Aerial crown-view tile of a tropical tree (Barro Colorado Island, Panama), acquired 20240611:
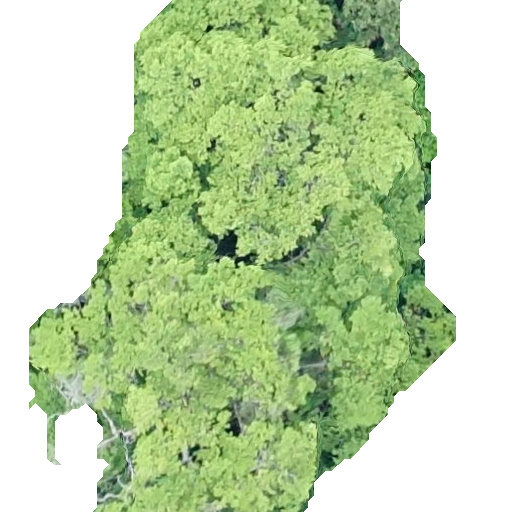
Species: Terminalia amazonia
GBIF accepted scientific name: Terminalia amazonica
Crown area: 297.896 m²